Question: I'm a new guy to ruby on rails and working on my first in-depth application. It has four tables: , , and . There's a list of questions and a user can vote for a unique option (stored in the Answers join table), I'm trying to get my head around table associations.

This is how I've setup my individual RB files:
'''
class Question < ActiveRecord::Base
has_many :options
has_many :answers, :through => :options
end
class Option < ActiveRecord::Base
belongs_to :question
has_many :answers
end
class Answer < ActiveRecord::Base
belongs_to :user
belongs_to :question
belongs_to :option
end
class User < ActiveRecord::Base
has_many :answers
has_many :questions, :through => :answers
end
'''
My questions controller is setup like this to include the options table:
'''
@questions = Question.includes(:options).all
'''
and the table body in my index.html.erb file:
'''
<tbody>
<% @questions.each do |question| %>
<tr class="<%= cycle('lineOdd', 'lineEven') %>">
<td><%= question.question_text %></td>
<td><%= link_to 'Show', question %></td>
<td><%= link_to 'Edit', edit_question_path(question) %></td>
<td><%= link_to 'Destroy', question, method: :delete, data: { confirm: 'Are you sure?' } %></td>
</tr>
<% question.options.each do |option_text| %>
<tr class="backgroundColor1">
<td class="optionCell"> <%= option_text.option_text %> </td>
</tr>
<% end %>
<% end %>
</tbody>
'''
In the Question class I've used 'has_many :answers, :through => :options' - is this the correct way to go about this and how would I output the total number of votes in a table row below the associated option.
Do I need to add to or change the question controller code?
This is my first post, sorry if I'm not informative enough!
Thanks
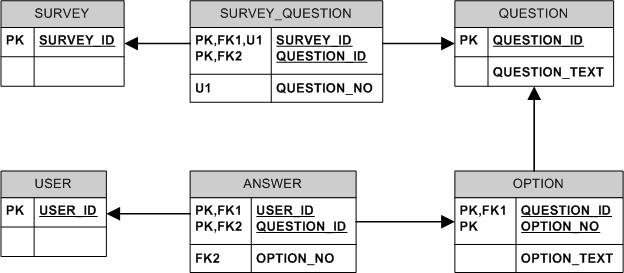
Answer: Lets start by fixing up the relations a bit:
'''
class Question < ActiveRecord::Base
has_many :options
has_many :answers
has_many :users, through: :answers
end
'''
There is nothing technically wrong with 'has_many :answers, :through => :options' but since there is a direct relation through 'answers.question_id' we don't need to go through the 'options' table for the relation.
# Displaying the count
If we simply did:
'''
<td class="optionCell"><%= option.answers.count %></td>
'''
This would create a nasty 'n+1' query to fetch the count of the answers for each option. So what we want to do is <URL> which stores a tally on the options table.
Lets start by creating a migration to add the column:
'''
rails g migration AddAnswerCounterCacheToOptions answers_count:integer
rake db:migrate
'''
Then we tell ActiveRecord to update the tally when we create associated records, this looks a bit strange since the 'counter_cache: true' declaration is on the 'belongs_to' side while the column is on the other but thats just how AR works.
'''
class Option < ActiveRecord::Base
belongs_to :question
has_many :answers
end
class Answer < ActiveRecord::Base
belongs_to :user
belongs_to :question
belongs_to :option, counter_cache: true
end
'''
There is a little snag here. Since we may already have records we need to make sure they have correct counters. You can do this from the console but in the long run it is a good idea to <URL>.
'''
Option.find_each { |option| Option.reset_counters(option.id, :answers) }
'''
This might take a bit of time since it needs to pull each Option and update the count.
Now we can display the tally like so:
'''
<% question.options.each do |option| %>
<tr class="backgroundColor1">
<td class="optionCell"><%= option.option_text %></td>
<td class="optionCell"><%= option.answers.size %></td>
</tr>
<% end %>
'''
'.size' is smart enough to use our counter cache column, but will fall back to querying the count which is a good thing for tests.